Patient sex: M
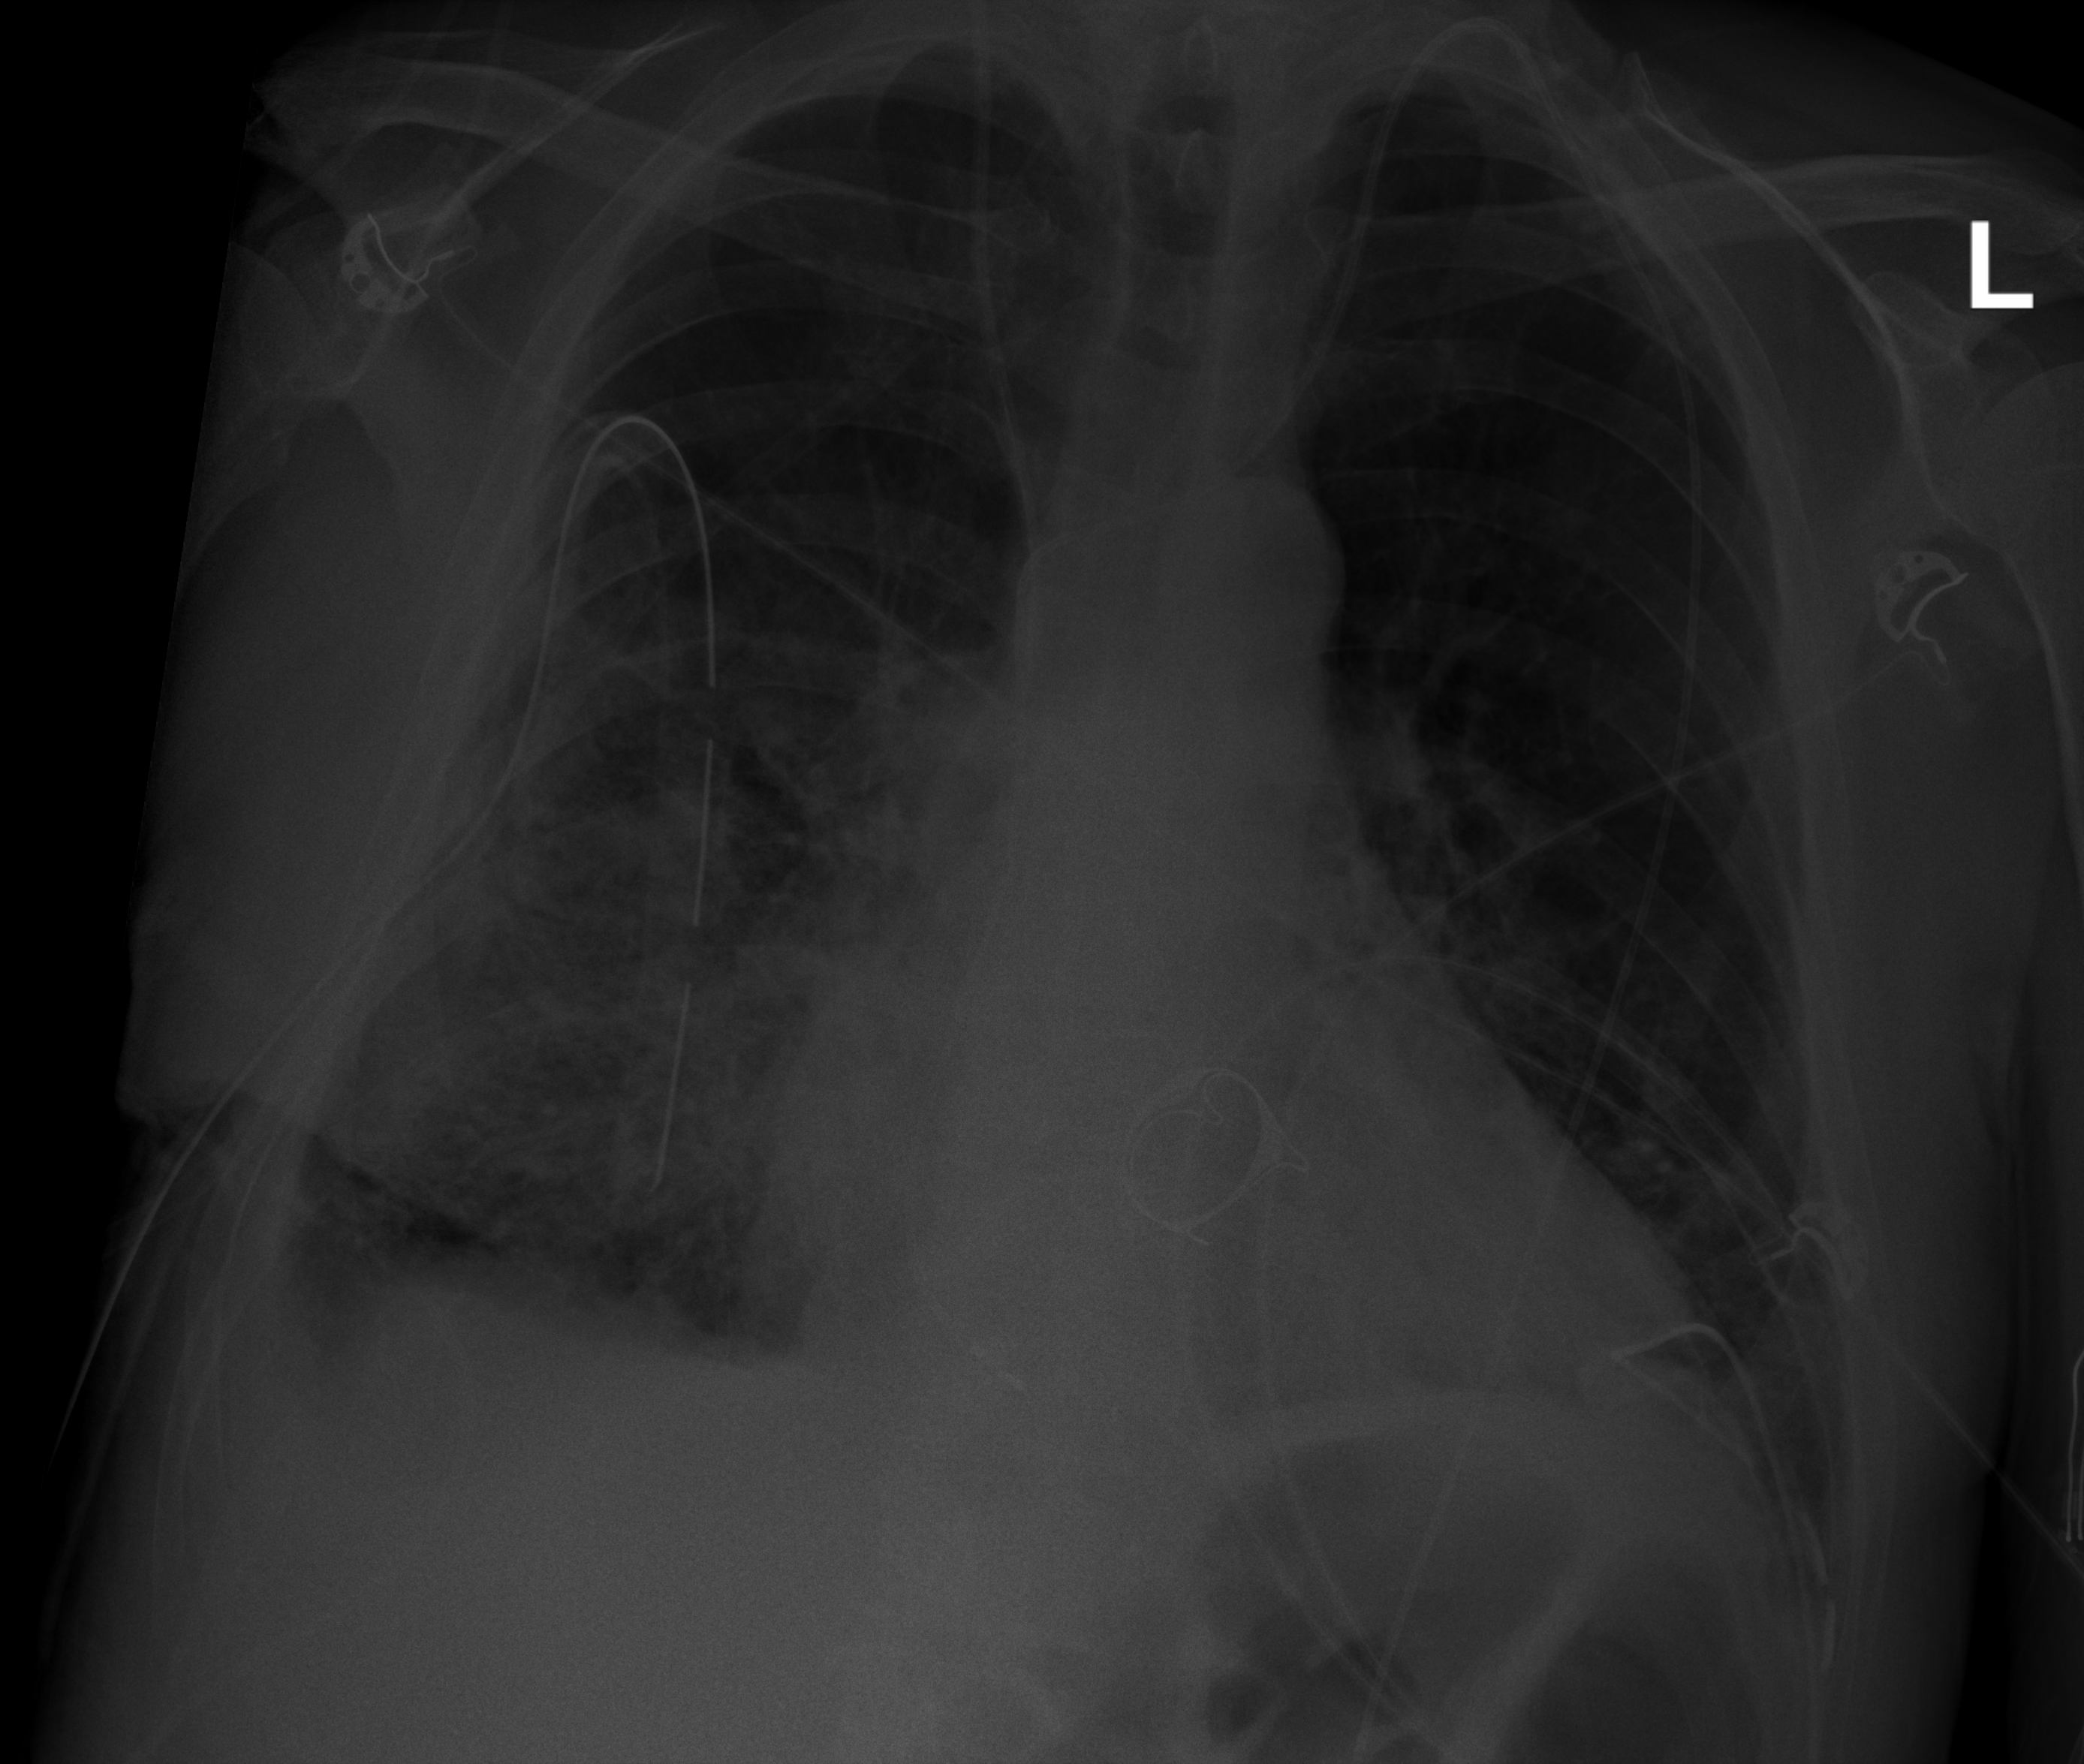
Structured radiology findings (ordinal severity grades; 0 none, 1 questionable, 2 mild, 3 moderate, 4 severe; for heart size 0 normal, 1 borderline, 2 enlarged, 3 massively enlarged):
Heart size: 2
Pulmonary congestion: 0
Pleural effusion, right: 2
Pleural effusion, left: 2
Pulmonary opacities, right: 3
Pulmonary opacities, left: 1
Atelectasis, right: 2
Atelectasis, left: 1